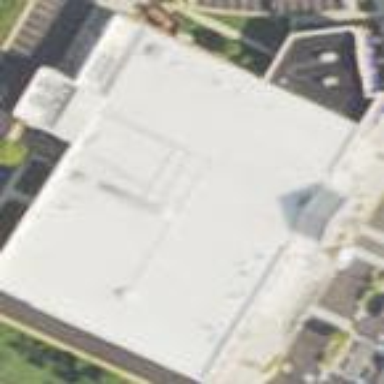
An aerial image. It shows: Supermarket building.